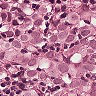
Metastatic tissue present: yes